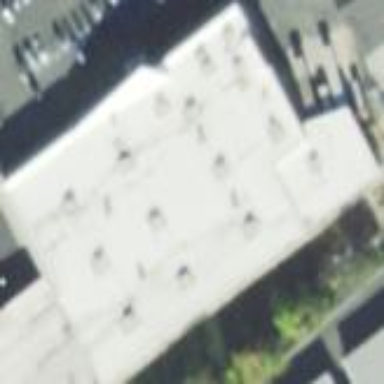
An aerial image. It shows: Retail building.